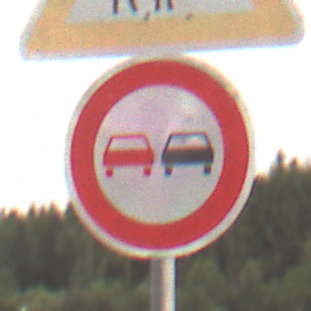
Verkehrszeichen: Ueberholverbot
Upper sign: ViehtriebLinks
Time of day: SunriseSunset
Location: Outdoor (Nature)
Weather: Clear
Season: NotSpecified
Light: Natural